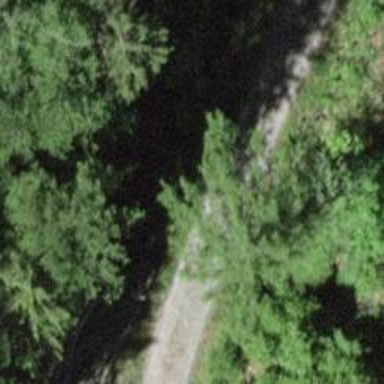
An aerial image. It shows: Gravel track with excellent trail visibility. The track has grade2 tracktype.